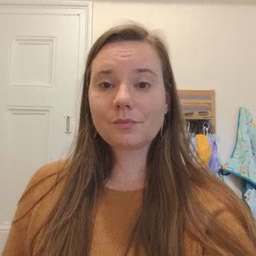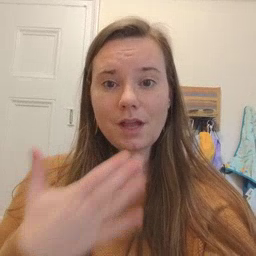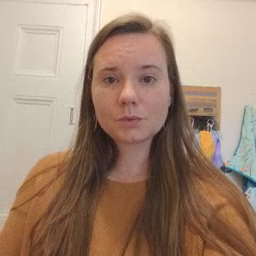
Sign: thankyou